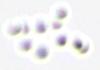
Label: Phaeocystis